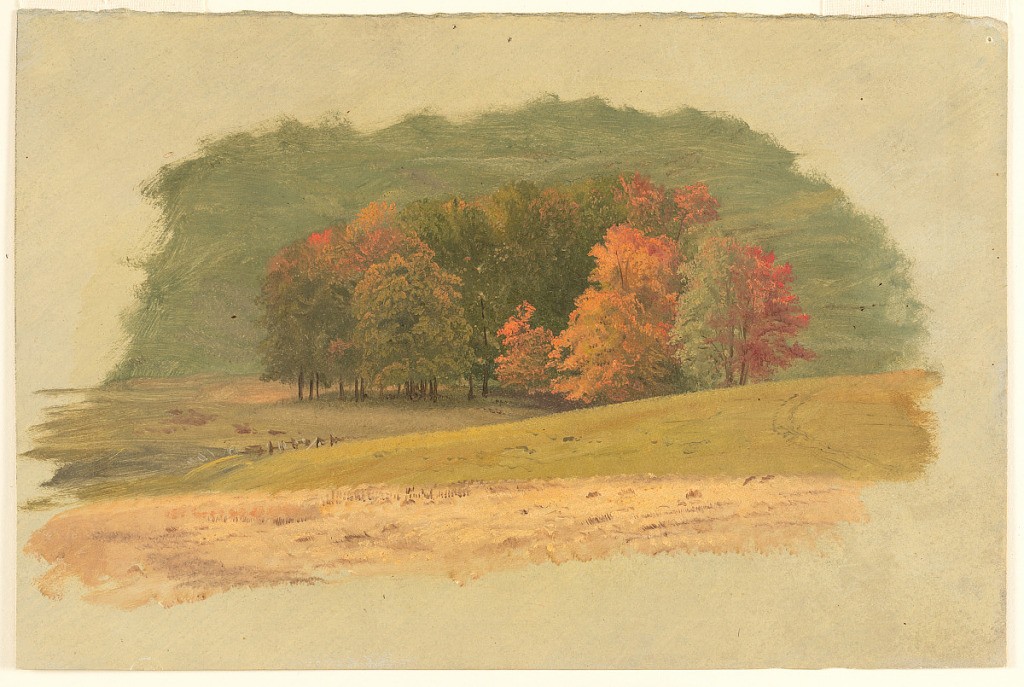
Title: Grove of Trees in Autumn, Vermont
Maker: Frederic Edwin Church, American, 1826–1900
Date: October 1865
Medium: Oil and graphite on off-white paperboard
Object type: Drawing
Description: Landscape sketch showing a view of a grove of trees with autumn foliage in Vermont. The foreground consists of dry and brown grass that transitions to light green on a hill that ascends gently to the right. Curving cart tracks are visible on this rise at right, while at left, a split rail fence is briefly shown. At center, the tree grove is colored in vibrant hues of red, orange, yellow, and light green. The sky behind is articulated in a shade of bluish green. The gray-green ground color is exposed along all four margins.